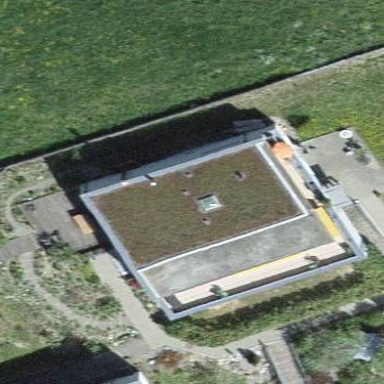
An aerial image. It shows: Residential building.